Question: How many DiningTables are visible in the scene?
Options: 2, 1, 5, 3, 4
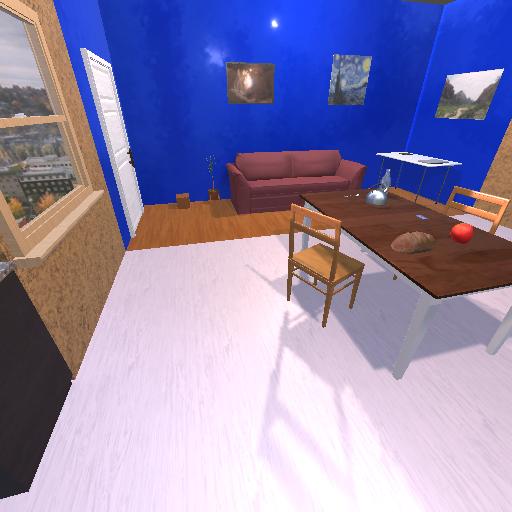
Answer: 2